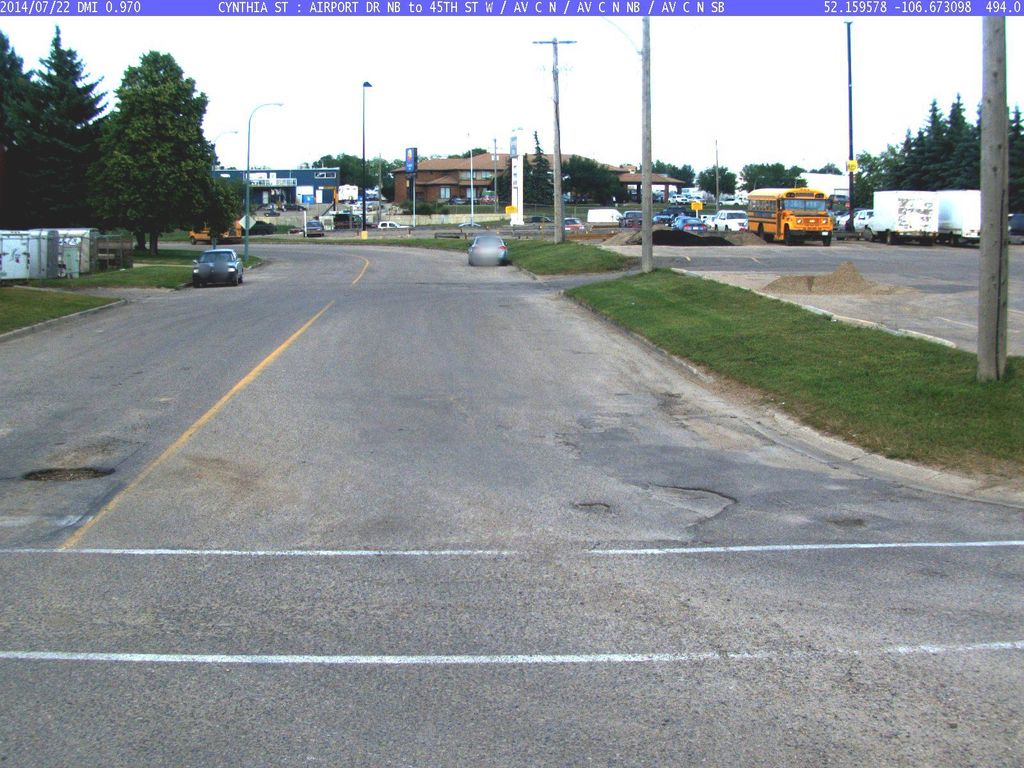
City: saskatoon